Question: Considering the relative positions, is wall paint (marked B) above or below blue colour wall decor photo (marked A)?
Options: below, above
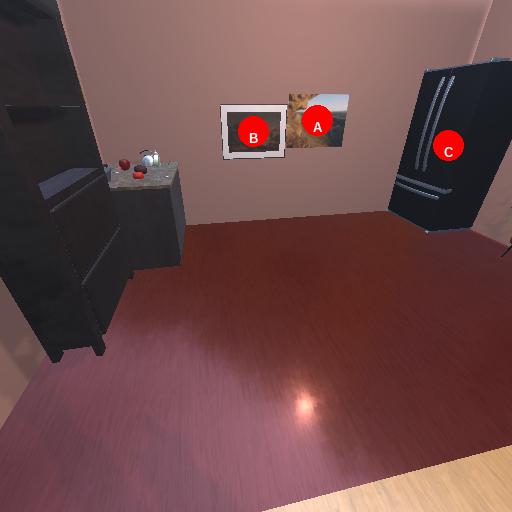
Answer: below